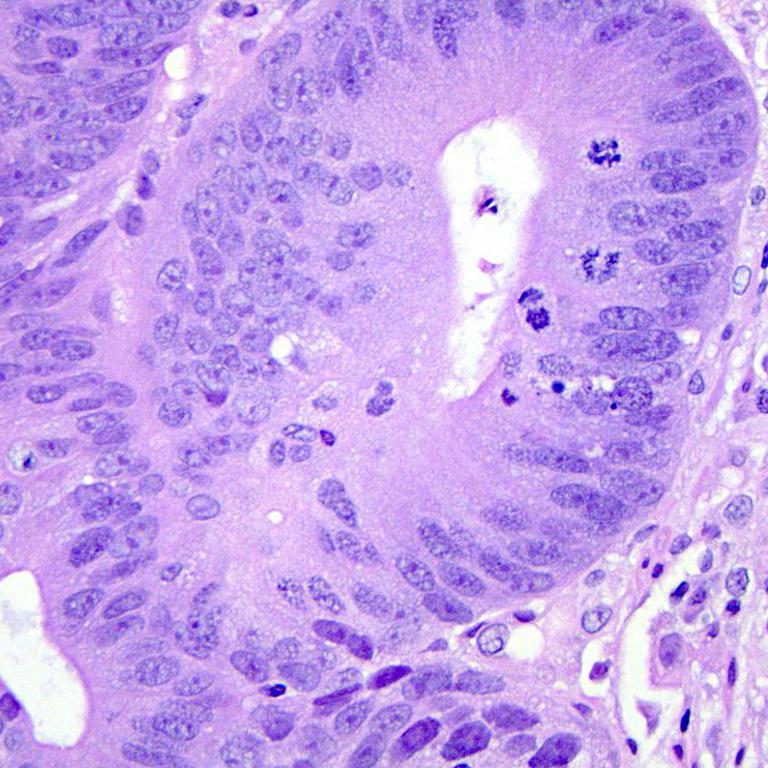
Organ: colon
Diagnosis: adenocarcinomas